Question: Part of my schema is as pictured
I have two junction tables, one of which maps Items to Categories and the second which maps what items are "featured" for a particular category.
What I need to do now is get items that are in a particular category (not difficult), but I also need to have a column "featured" that would display if the item is featured for that category (NULL if not featured).
I've tried various combinations of LEFT JOIN for example
'''
SELECT i.*, category.name, category_feat_item.item_id AS featured
FROM item AS i
INNER JOIN item_category ON i.id = item_category.item_id
INNER JOIN category ON category.id = item_category.category_id AND category.id =1
LEFT OUTER JOIN category_feat_item ON i.id = category_feat_item.item_id
ORDER BY featured DESC
'''
but I'm stumped.
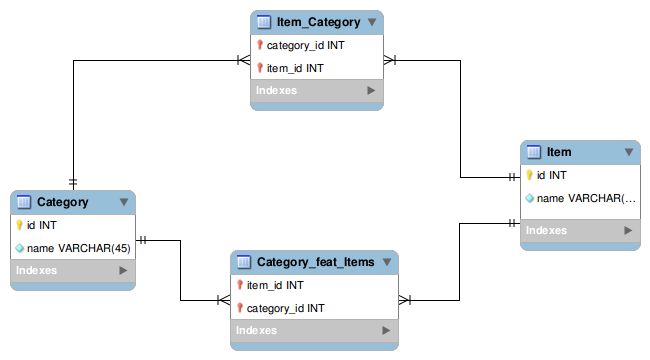
Answer: Looks almost ok but you need to assign the category_id in the left outer join as well. Otherwise you get all featured items of the item:
'''
SELECT i.*, category.name, category_feat_item.item_id AS featured
FROM item AS i
INNER JOIN item_category ON i.id = item_category.item_id
INNER JOIN category ON category.id = item_category.category_id AND category.id =1
LEFT OUTER JOIN category_feat_item ON i.id = category_feat_item.item_id AND category_feat_item.category_id = 1
ORDER BY featured DESC
'''